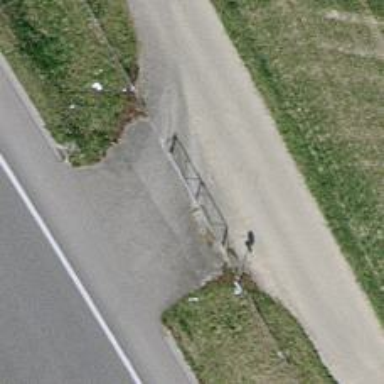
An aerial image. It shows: Gate.